Question: I need design a simple LINQ to Entity query using EF. I am pretty new at it and I am stuck for more of 1 day.
From my DataBase table are:
'''
CmsJobs
CmsJobsContents (Pure Junctional Table)
CmsContents
'''
Any idea how to do it?
Thanks for your help
My Model EF:

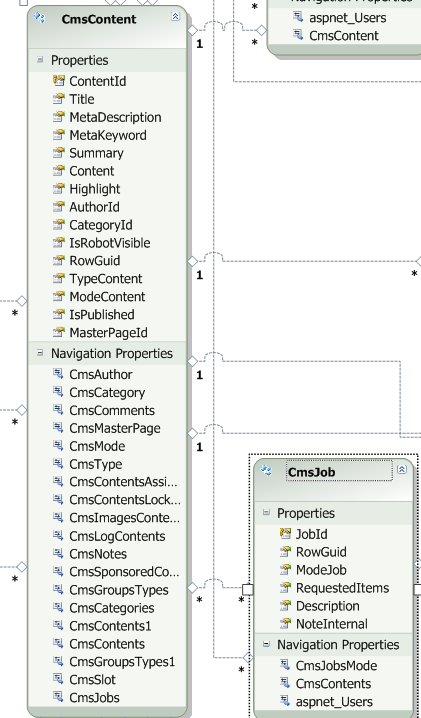
Answer: '''
CmsJob job = (from j in dataContext.CmsJobs where j.JobId == jobIdIAmLookingFor select j).FirstOrDefault();
IEnumerable<CmsContent> theContentItems = job.CmsContents;
'''